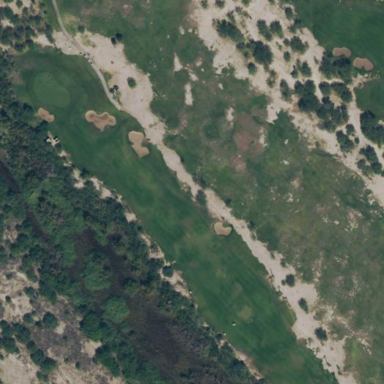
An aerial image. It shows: Rough area on grassy golf course.